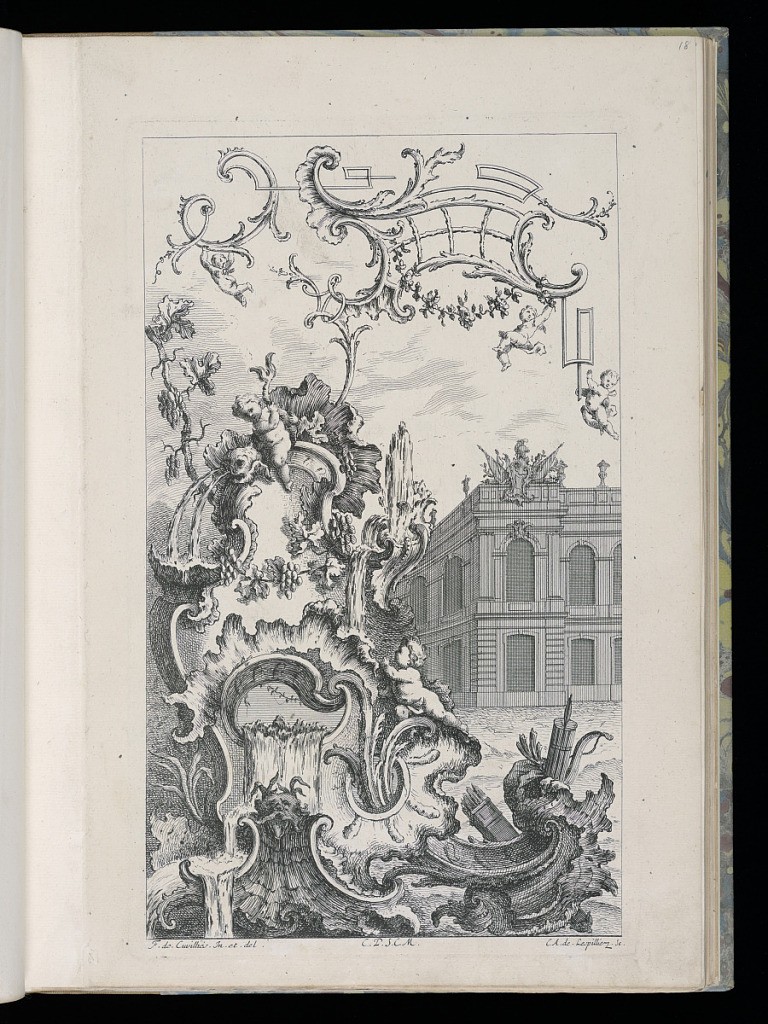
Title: Cartouche with Fountain and Building
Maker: François de Cuvilliés the Elder, Belgian, 1695 - 1768
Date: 1738–45
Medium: Engraving and etching on laid paper
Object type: Bound print
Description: Large rocaille formation with building in the background on right. Formation contains water, putti, plants, bow and arrows, and grapevines, leading up to sky where a trellis-like ornament rests with hanging putti.